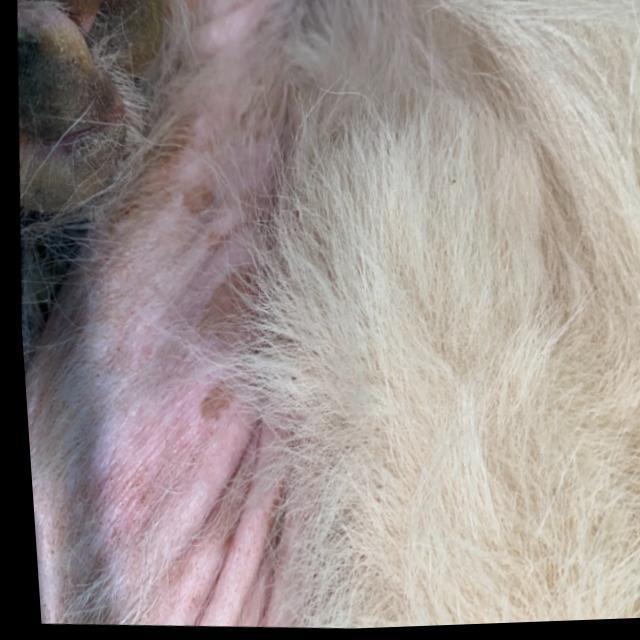
Canine demodicosis (Demodex mange) — caused by Demodex canis mites. Presents with alopecia, follicular papules, pustules, and comedones. Often localized on face and forelimbs.